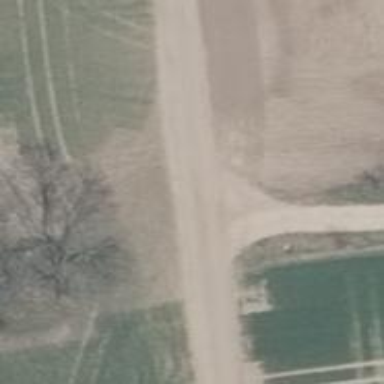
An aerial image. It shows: Dirt track road with grade3 tracktype.